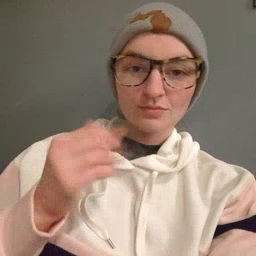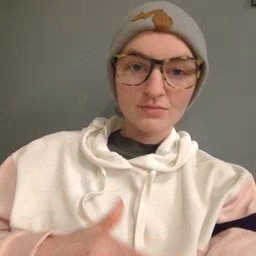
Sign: dog